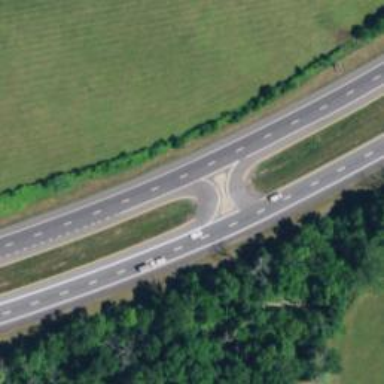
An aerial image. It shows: Trunk link highway with asphalt surface.